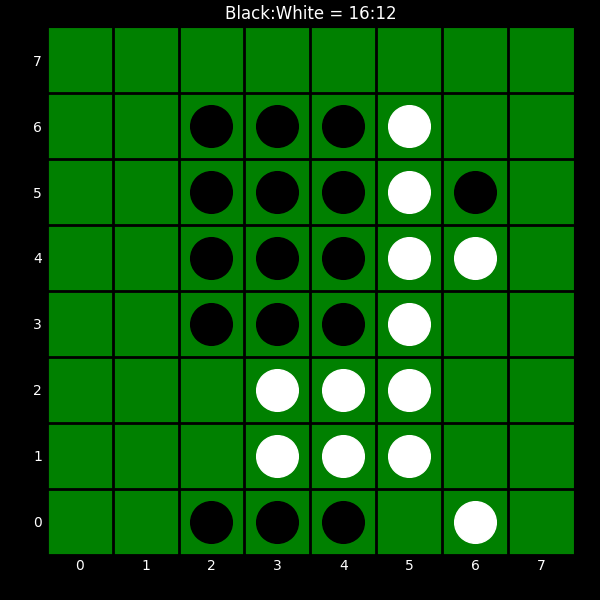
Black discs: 16
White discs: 12